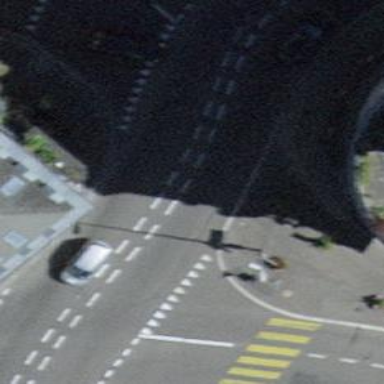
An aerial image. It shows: Tertiary road with asphalt surface. There are sidewalks on both sides and designated cycle lane.